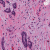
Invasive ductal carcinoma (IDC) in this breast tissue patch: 1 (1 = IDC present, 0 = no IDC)